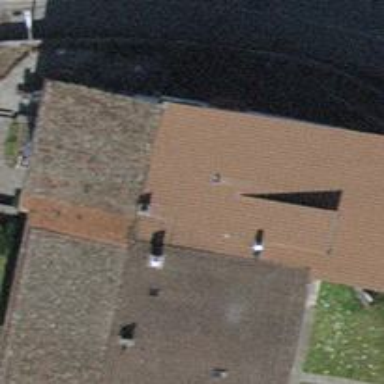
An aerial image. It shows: Semidetached house with tile roof.